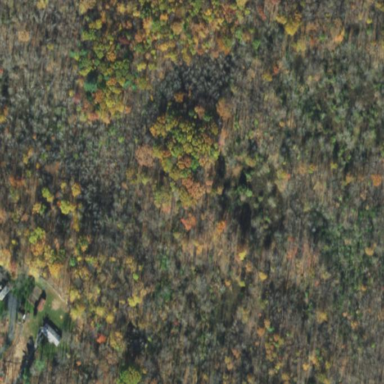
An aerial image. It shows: Serene woodland landscape.